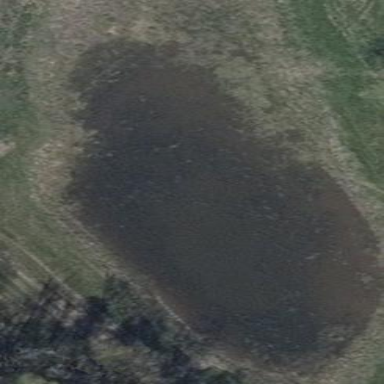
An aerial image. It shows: Natural oxbow water feature.